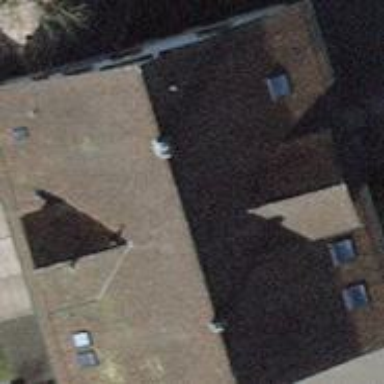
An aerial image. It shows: Kindergarten building that is part of school.